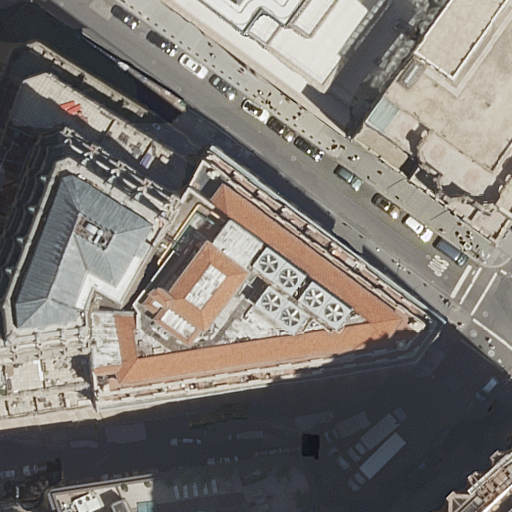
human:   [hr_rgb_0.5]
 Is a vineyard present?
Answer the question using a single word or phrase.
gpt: no

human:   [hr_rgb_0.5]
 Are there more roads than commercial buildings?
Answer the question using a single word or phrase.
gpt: yes

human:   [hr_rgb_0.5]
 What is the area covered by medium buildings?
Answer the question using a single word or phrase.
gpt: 590m2

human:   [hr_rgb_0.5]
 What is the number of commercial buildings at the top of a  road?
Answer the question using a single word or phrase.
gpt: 0

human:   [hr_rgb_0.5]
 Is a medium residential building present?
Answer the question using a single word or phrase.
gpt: yes

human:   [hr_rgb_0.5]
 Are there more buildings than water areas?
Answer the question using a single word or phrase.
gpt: yes

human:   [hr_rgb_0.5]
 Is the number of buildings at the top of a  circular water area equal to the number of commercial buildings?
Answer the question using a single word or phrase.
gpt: yes

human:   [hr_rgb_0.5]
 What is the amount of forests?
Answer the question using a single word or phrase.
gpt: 0

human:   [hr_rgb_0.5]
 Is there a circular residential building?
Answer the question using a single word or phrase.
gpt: no

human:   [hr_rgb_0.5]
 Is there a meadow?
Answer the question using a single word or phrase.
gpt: no

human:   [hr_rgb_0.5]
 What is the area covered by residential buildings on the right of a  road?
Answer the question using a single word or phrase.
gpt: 1009m2

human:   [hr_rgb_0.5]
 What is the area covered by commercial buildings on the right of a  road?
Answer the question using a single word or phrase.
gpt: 0m2

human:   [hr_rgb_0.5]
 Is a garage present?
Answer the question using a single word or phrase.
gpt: no

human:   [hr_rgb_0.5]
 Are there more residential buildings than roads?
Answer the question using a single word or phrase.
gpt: yes

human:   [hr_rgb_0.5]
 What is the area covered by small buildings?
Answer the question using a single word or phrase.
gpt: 6m2

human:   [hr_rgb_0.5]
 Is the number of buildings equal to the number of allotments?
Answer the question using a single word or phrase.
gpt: no

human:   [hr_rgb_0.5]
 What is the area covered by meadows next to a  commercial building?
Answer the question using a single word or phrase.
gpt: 0m2

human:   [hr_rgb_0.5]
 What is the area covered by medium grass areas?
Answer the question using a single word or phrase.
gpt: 0m2

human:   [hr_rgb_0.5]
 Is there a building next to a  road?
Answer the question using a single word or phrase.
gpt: yes

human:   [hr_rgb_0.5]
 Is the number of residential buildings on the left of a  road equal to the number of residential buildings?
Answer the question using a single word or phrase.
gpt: no

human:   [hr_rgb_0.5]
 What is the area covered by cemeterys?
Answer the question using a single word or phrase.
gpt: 0m2

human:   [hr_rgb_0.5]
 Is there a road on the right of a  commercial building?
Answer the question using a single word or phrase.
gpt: no

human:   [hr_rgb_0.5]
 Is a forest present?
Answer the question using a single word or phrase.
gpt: no

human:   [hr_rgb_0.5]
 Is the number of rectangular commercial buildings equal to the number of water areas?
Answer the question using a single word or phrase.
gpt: yes

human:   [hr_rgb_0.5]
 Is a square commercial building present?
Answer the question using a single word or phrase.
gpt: no

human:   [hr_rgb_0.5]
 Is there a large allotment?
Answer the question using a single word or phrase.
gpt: no

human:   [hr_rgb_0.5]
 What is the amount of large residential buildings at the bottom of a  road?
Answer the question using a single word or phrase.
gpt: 2

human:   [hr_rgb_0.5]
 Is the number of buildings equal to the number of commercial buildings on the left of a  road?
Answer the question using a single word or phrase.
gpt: no

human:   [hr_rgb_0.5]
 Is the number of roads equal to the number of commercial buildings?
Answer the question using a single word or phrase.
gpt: no

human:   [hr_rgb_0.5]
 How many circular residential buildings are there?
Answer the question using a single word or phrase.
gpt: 0

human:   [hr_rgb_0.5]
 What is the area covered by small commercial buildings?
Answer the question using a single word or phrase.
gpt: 0m2

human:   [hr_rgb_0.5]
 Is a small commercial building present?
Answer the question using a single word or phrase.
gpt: no

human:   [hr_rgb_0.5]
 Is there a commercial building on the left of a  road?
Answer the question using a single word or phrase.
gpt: no

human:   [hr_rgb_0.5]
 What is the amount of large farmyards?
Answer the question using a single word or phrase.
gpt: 0

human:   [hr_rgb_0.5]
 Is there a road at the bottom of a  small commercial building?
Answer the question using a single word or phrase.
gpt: no

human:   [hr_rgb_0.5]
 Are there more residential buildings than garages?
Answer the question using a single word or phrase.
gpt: yes